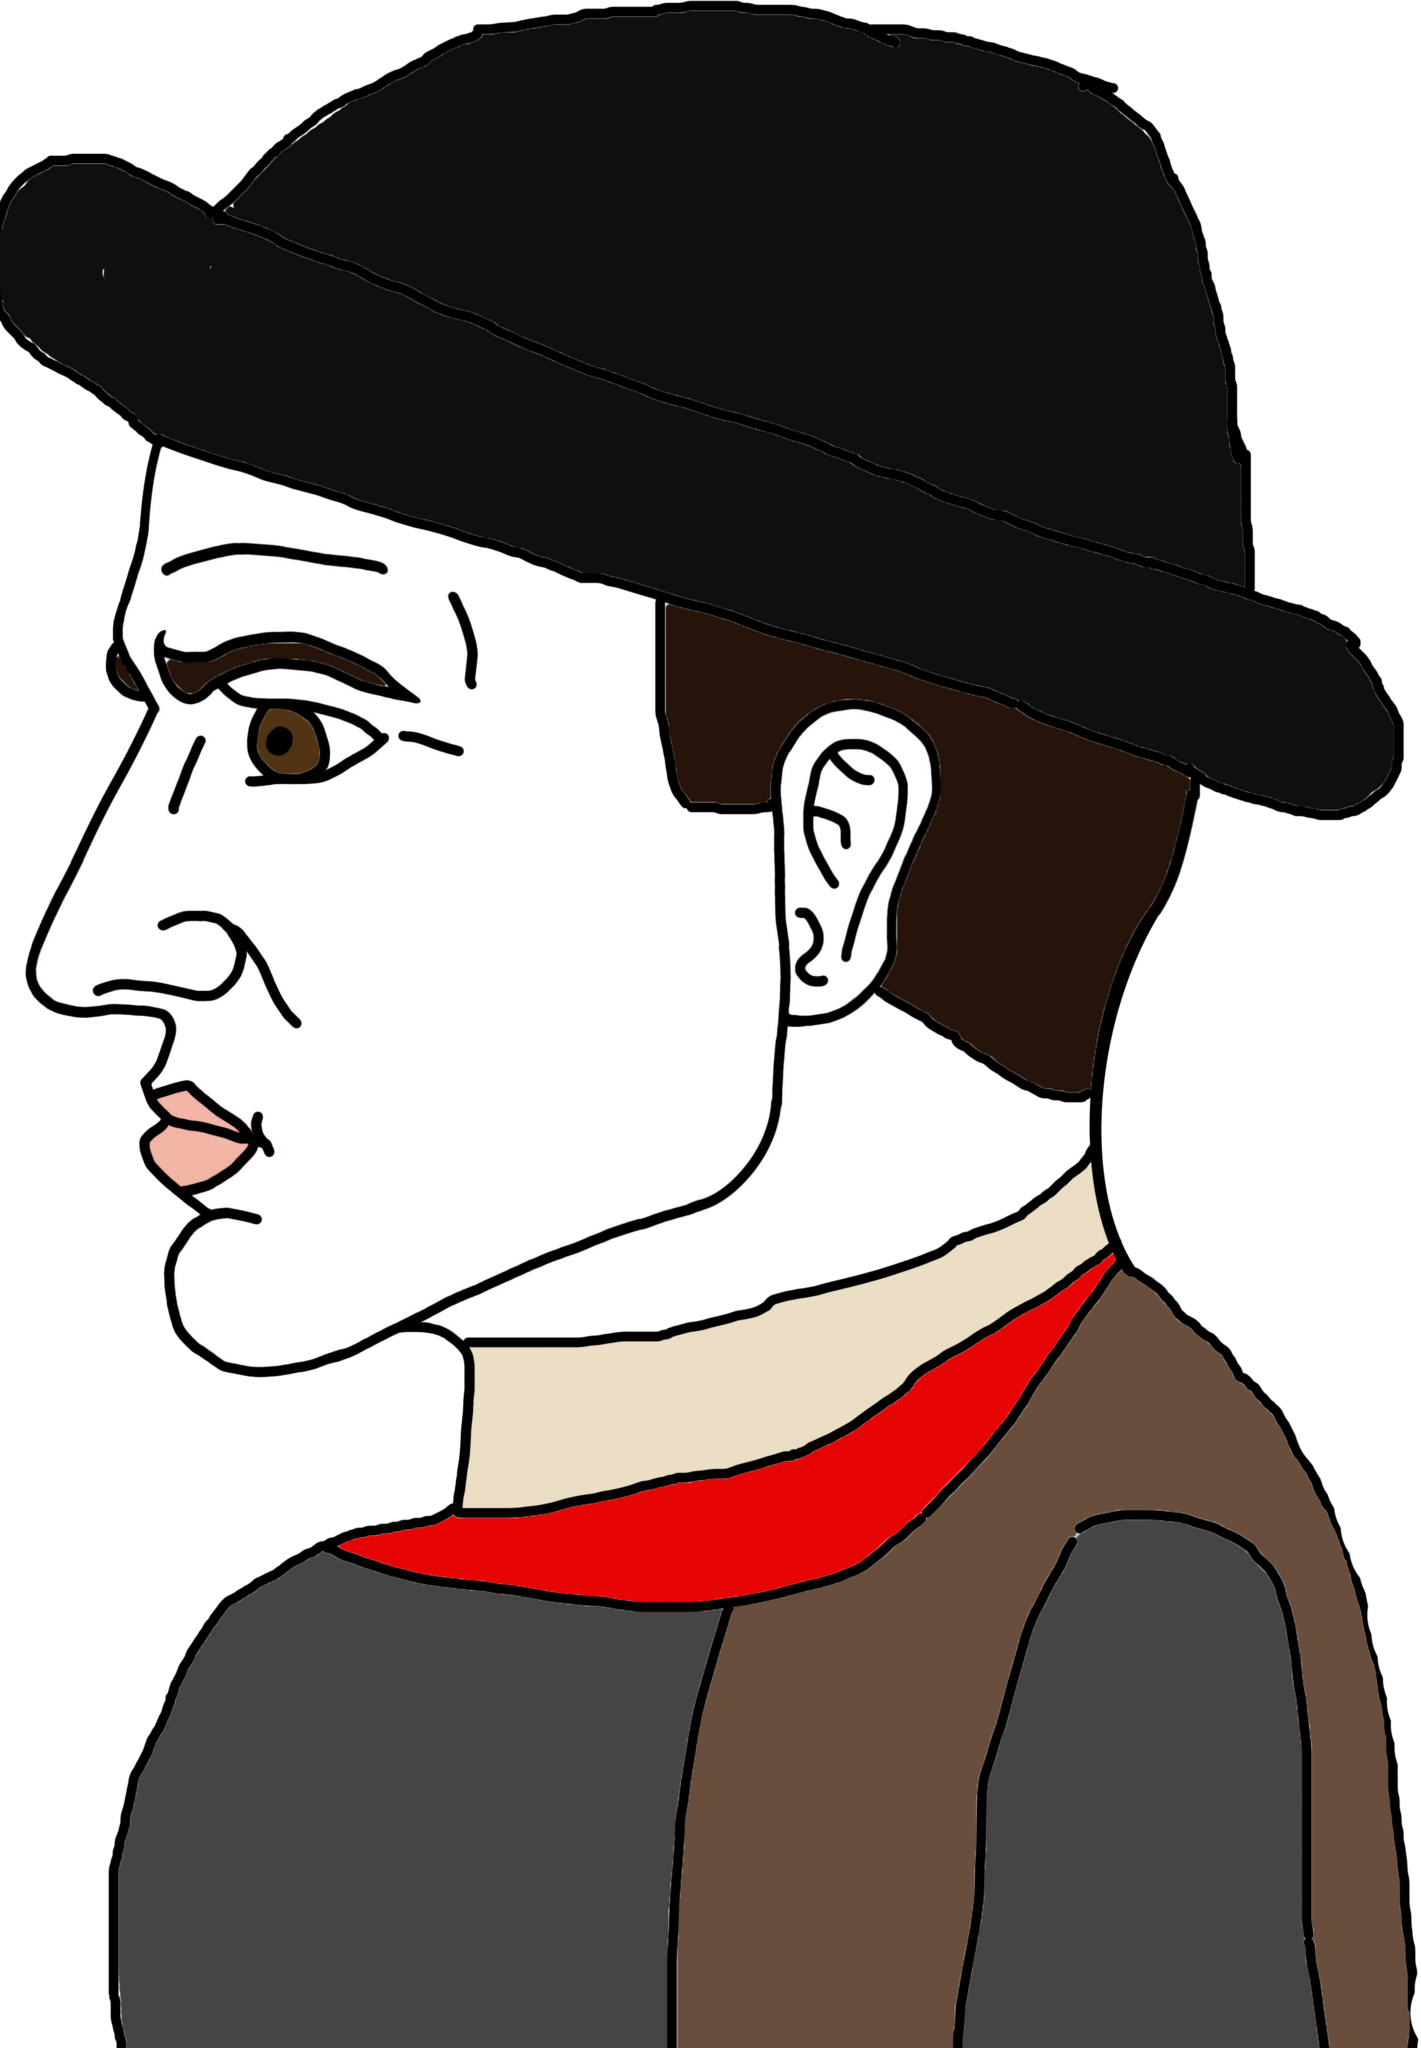
Label: 4_Yes_Chad